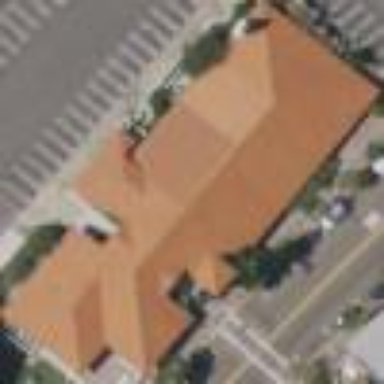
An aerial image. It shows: Building that serves as library.